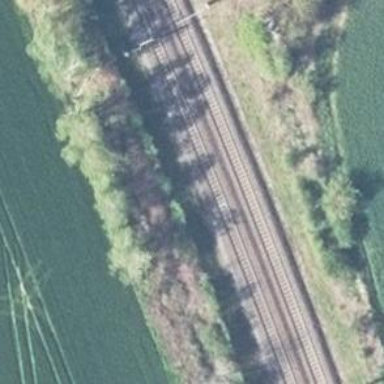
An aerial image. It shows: Railway track with contact lines for electrification.